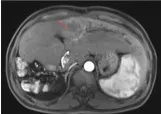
Multistage liver-enhanced CT and gadoxetate disodium-enhanced MRI scans of the liver showed that S3 and S4 occupied the liver at the first visit. The red arrow indicates an intrahepatic tumor. (F) Initiation-MRI image in the period of portal vein phase.
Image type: radiology (mri)